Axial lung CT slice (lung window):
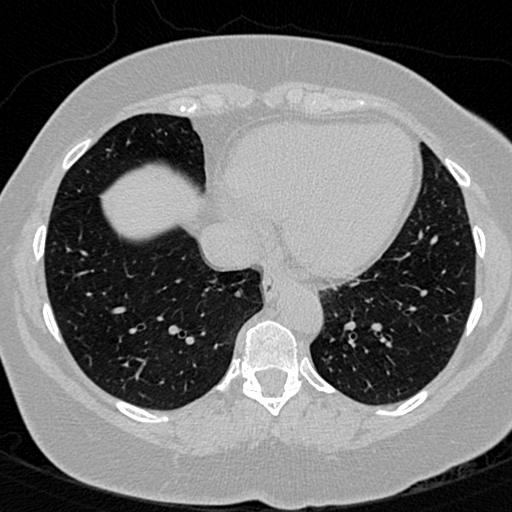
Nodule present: no